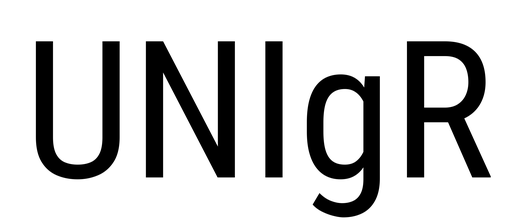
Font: Roboto_Condensed_Regular